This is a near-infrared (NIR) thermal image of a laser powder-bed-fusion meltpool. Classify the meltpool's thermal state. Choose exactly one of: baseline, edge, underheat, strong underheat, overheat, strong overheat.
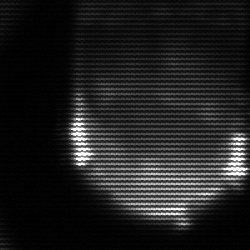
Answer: edge